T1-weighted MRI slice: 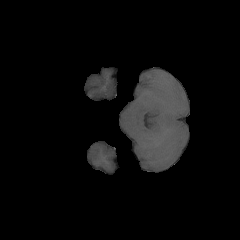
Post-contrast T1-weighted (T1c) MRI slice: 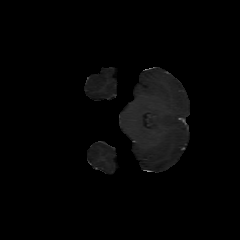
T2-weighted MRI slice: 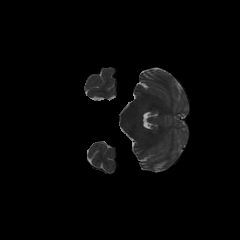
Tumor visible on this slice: no